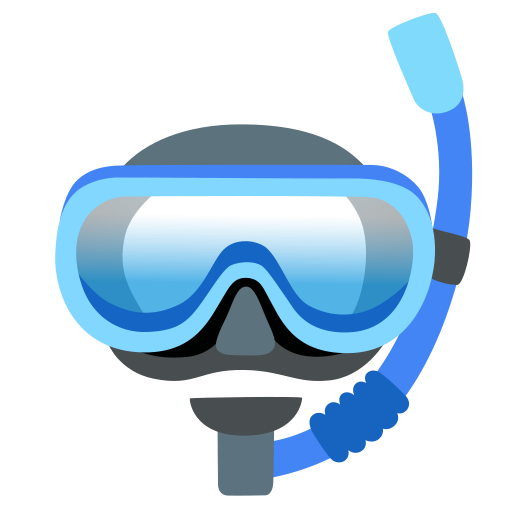
Emoji: 🤿